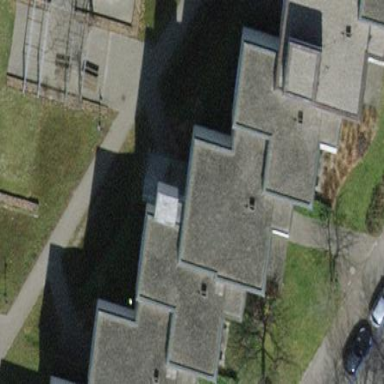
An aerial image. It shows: Flat roofed apartment building.